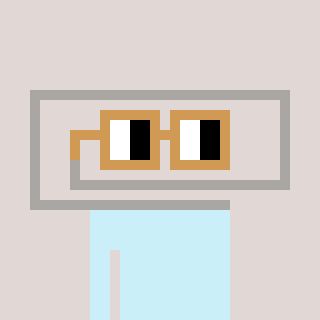
a pixel art character with square brown glasses, a paperclip-shaped head and a bluegrey-colored body on a warm background